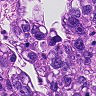
Metastatic tissue present: yes